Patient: sex F, age 73
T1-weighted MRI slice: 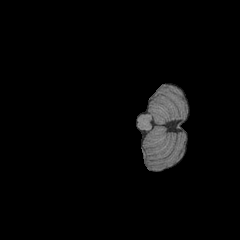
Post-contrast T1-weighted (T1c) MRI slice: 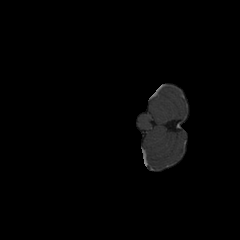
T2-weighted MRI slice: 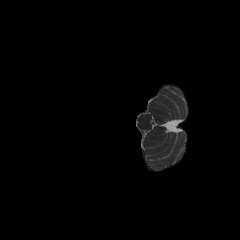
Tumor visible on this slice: no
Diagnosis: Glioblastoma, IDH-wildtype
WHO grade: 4